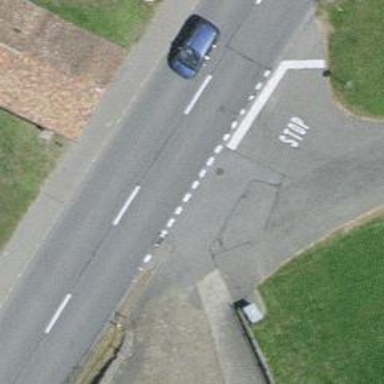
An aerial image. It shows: Road with stop sign.